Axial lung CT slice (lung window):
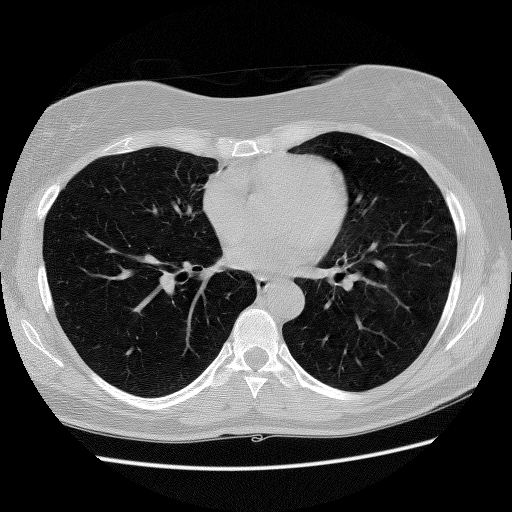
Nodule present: no